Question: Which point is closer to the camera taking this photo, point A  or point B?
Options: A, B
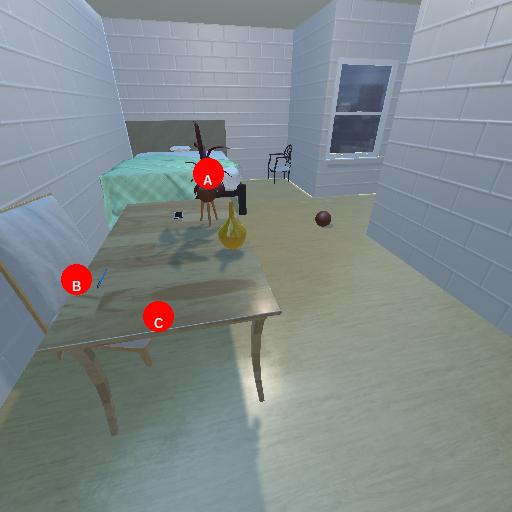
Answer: A